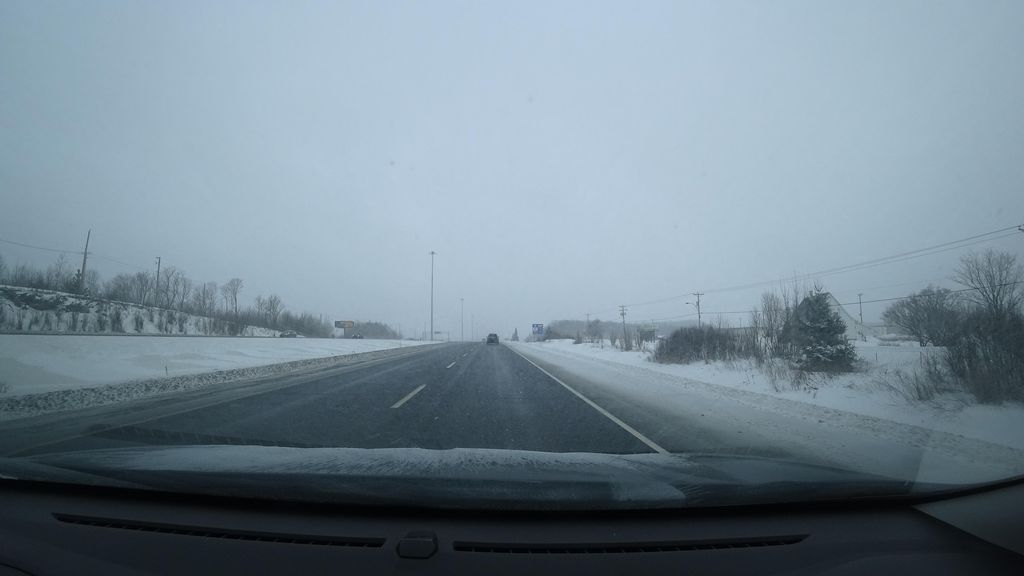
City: quebec_city